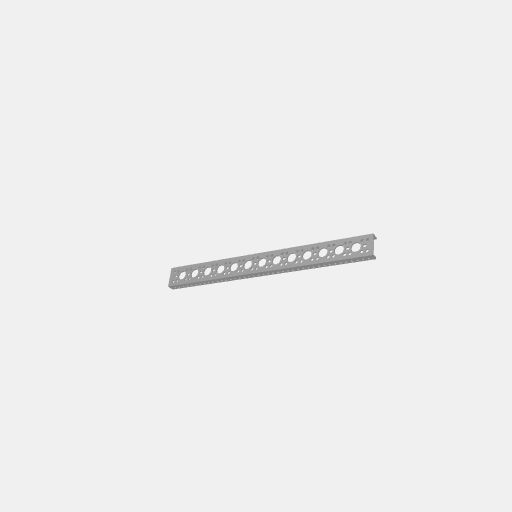
Part: MiniLowSideUChannel13H